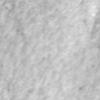
Label: no_change